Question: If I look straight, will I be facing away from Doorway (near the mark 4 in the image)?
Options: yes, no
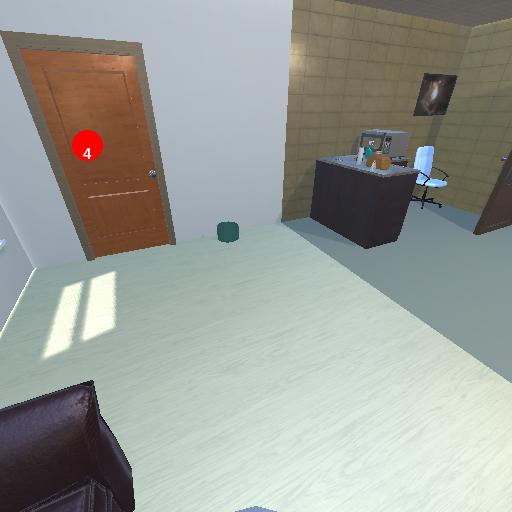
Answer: yes